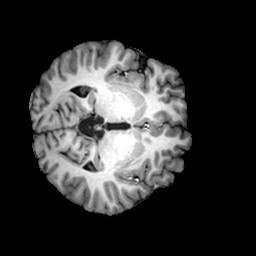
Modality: T1w
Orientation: axial
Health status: ill
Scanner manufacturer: siemens
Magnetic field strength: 3 T
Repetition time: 2 s
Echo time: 0.00303 s